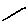
Label: line